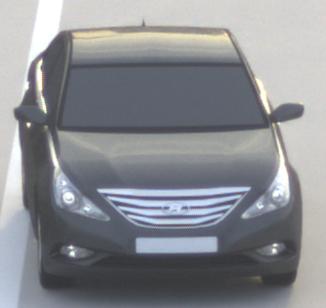
Make: Hyundai
Model: Sonata
Detailed model: Gen. 6 YF
Model produced from: 2009
Model produced until: 2016
Doors: 4
Color: gray
Road condition: dry road
Daytime: sunrise or sunset
Contrast: low contrast